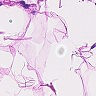
Metastatic tissue present: no